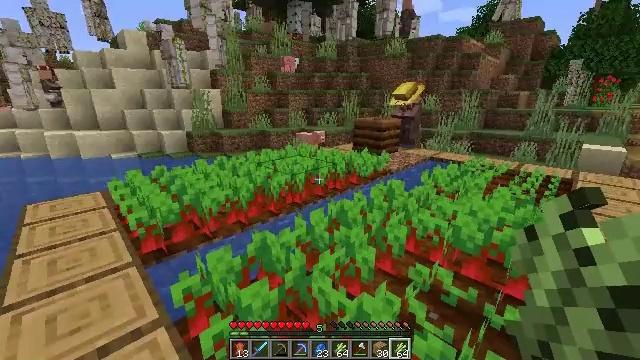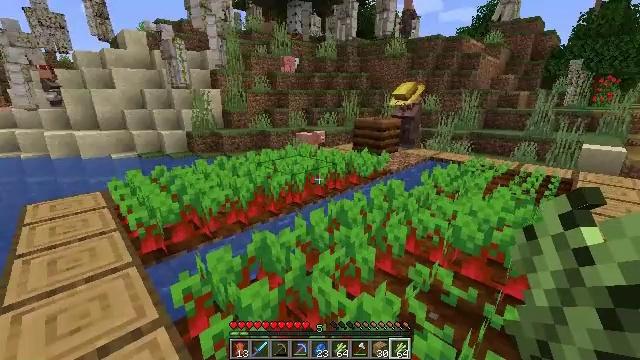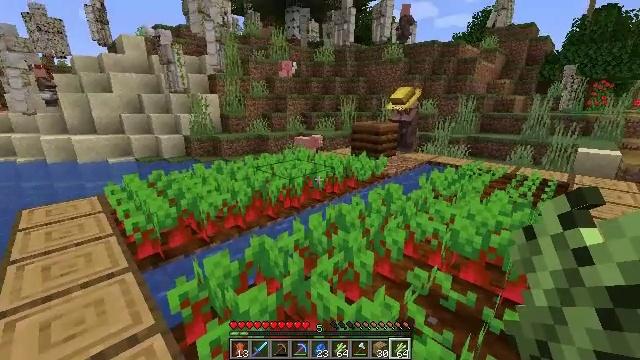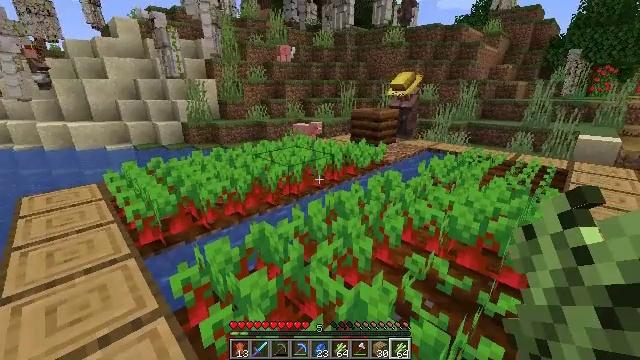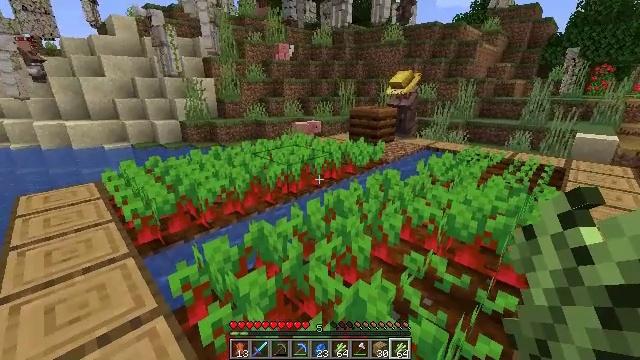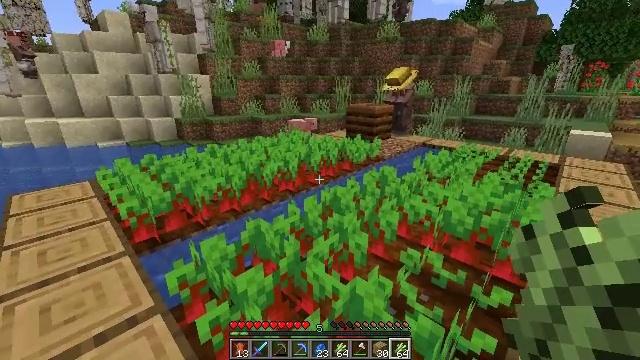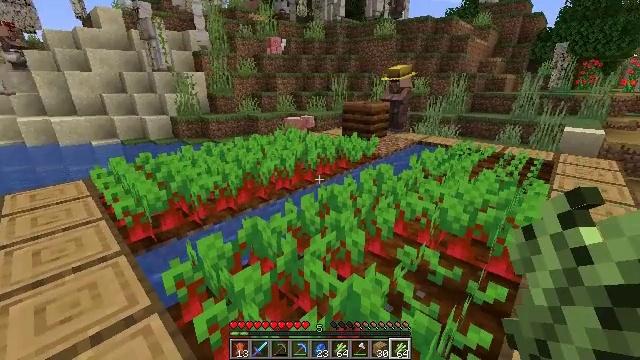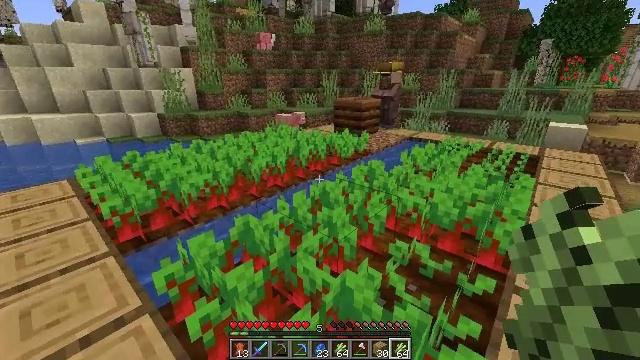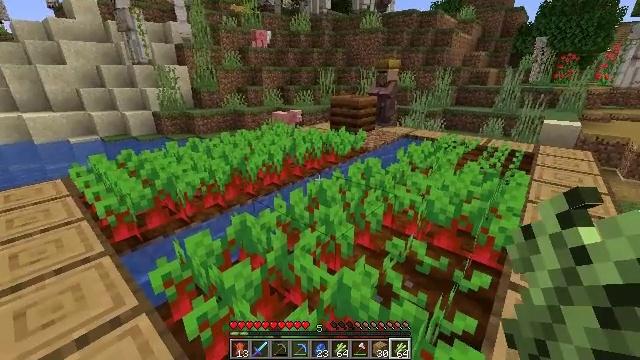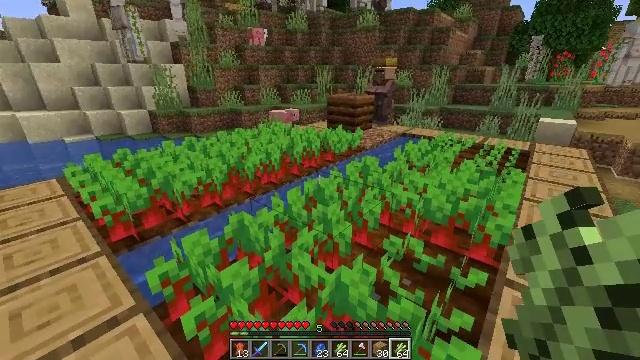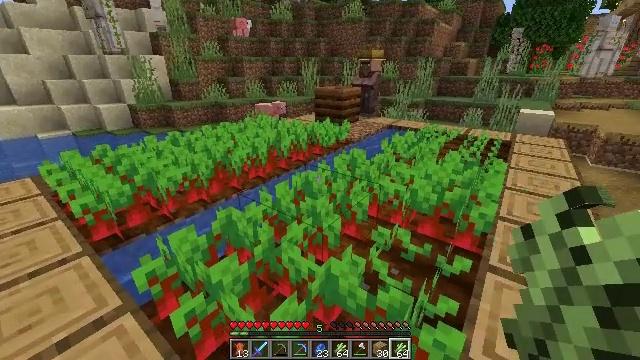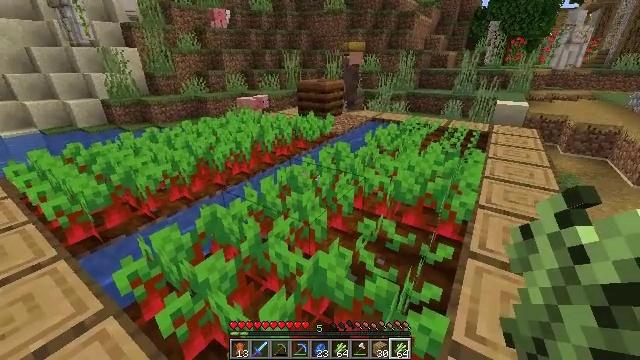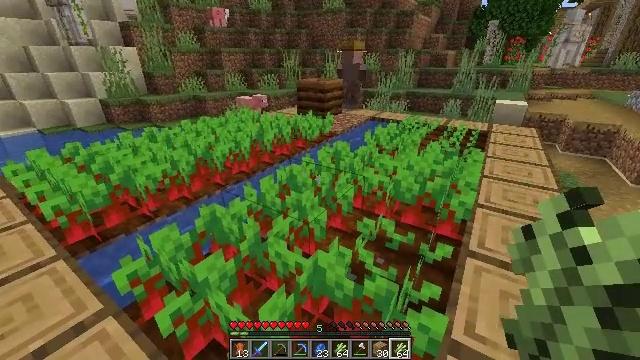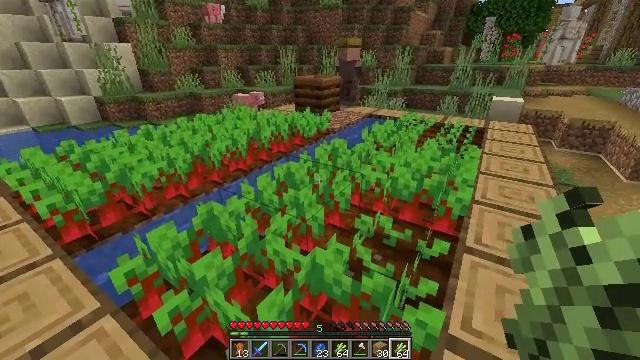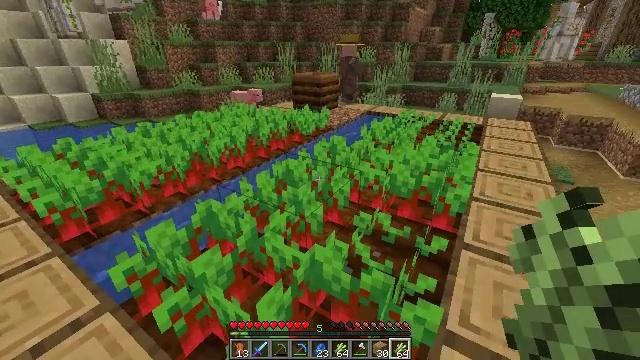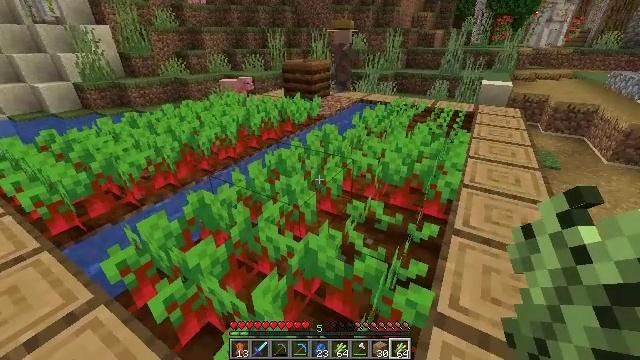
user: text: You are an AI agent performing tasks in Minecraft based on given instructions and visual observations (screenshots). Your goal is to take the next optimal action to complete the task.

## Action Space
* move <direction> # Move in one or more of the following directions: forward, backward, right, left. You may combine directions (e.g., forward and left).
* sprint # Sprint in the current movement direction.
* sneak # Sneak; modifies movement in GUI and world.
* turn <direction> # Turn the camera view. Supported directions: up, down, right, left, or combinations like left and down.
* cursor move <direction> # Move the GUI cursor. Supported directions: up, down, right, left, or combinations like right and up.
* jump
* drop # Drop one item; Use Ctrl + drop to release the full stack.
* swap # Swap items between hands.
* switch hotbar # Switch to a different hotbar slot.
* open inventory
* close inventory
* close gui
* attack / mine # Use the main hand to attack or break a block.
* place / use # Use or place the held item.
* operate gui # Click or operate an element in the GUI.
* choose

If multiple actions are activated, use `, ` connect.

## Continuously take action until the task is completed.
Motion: motion action
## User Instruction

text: Collect beetroots from the field.
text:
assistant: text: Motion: no_op
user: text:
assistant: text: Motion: no_op
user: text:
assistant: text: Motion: turn down
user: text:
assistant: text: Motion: no_op
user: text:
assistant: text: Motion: no_op
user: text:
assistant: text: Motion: no_op
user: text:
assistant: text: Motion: turn right
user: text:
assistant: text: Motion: no_op
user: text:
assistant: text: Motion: no_op
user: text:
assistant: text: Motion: turn right and down
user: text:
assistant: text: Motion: turn right and down
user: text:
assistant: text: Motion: no_op
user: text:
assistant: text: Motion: no_op
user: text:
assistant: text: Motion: no_op
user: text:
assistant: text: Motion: turn right and down
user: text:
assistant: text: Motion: turn right and down
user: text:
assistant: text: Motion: turn down
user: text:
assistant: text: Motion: turn down
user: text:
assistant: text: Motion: turn down
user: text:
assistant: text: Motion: no_op
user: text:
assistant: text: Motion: no_op
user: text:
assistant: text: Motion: no_op
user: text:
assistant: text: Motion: no_op
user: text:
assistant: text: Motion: no_op
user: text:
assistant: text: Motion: no_op
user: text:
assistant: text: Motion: no_op
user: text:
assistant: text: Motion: no_op
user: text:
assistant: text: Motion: no_op
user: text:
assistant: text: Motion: no_op
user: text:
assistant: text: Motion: no_op